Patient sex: F
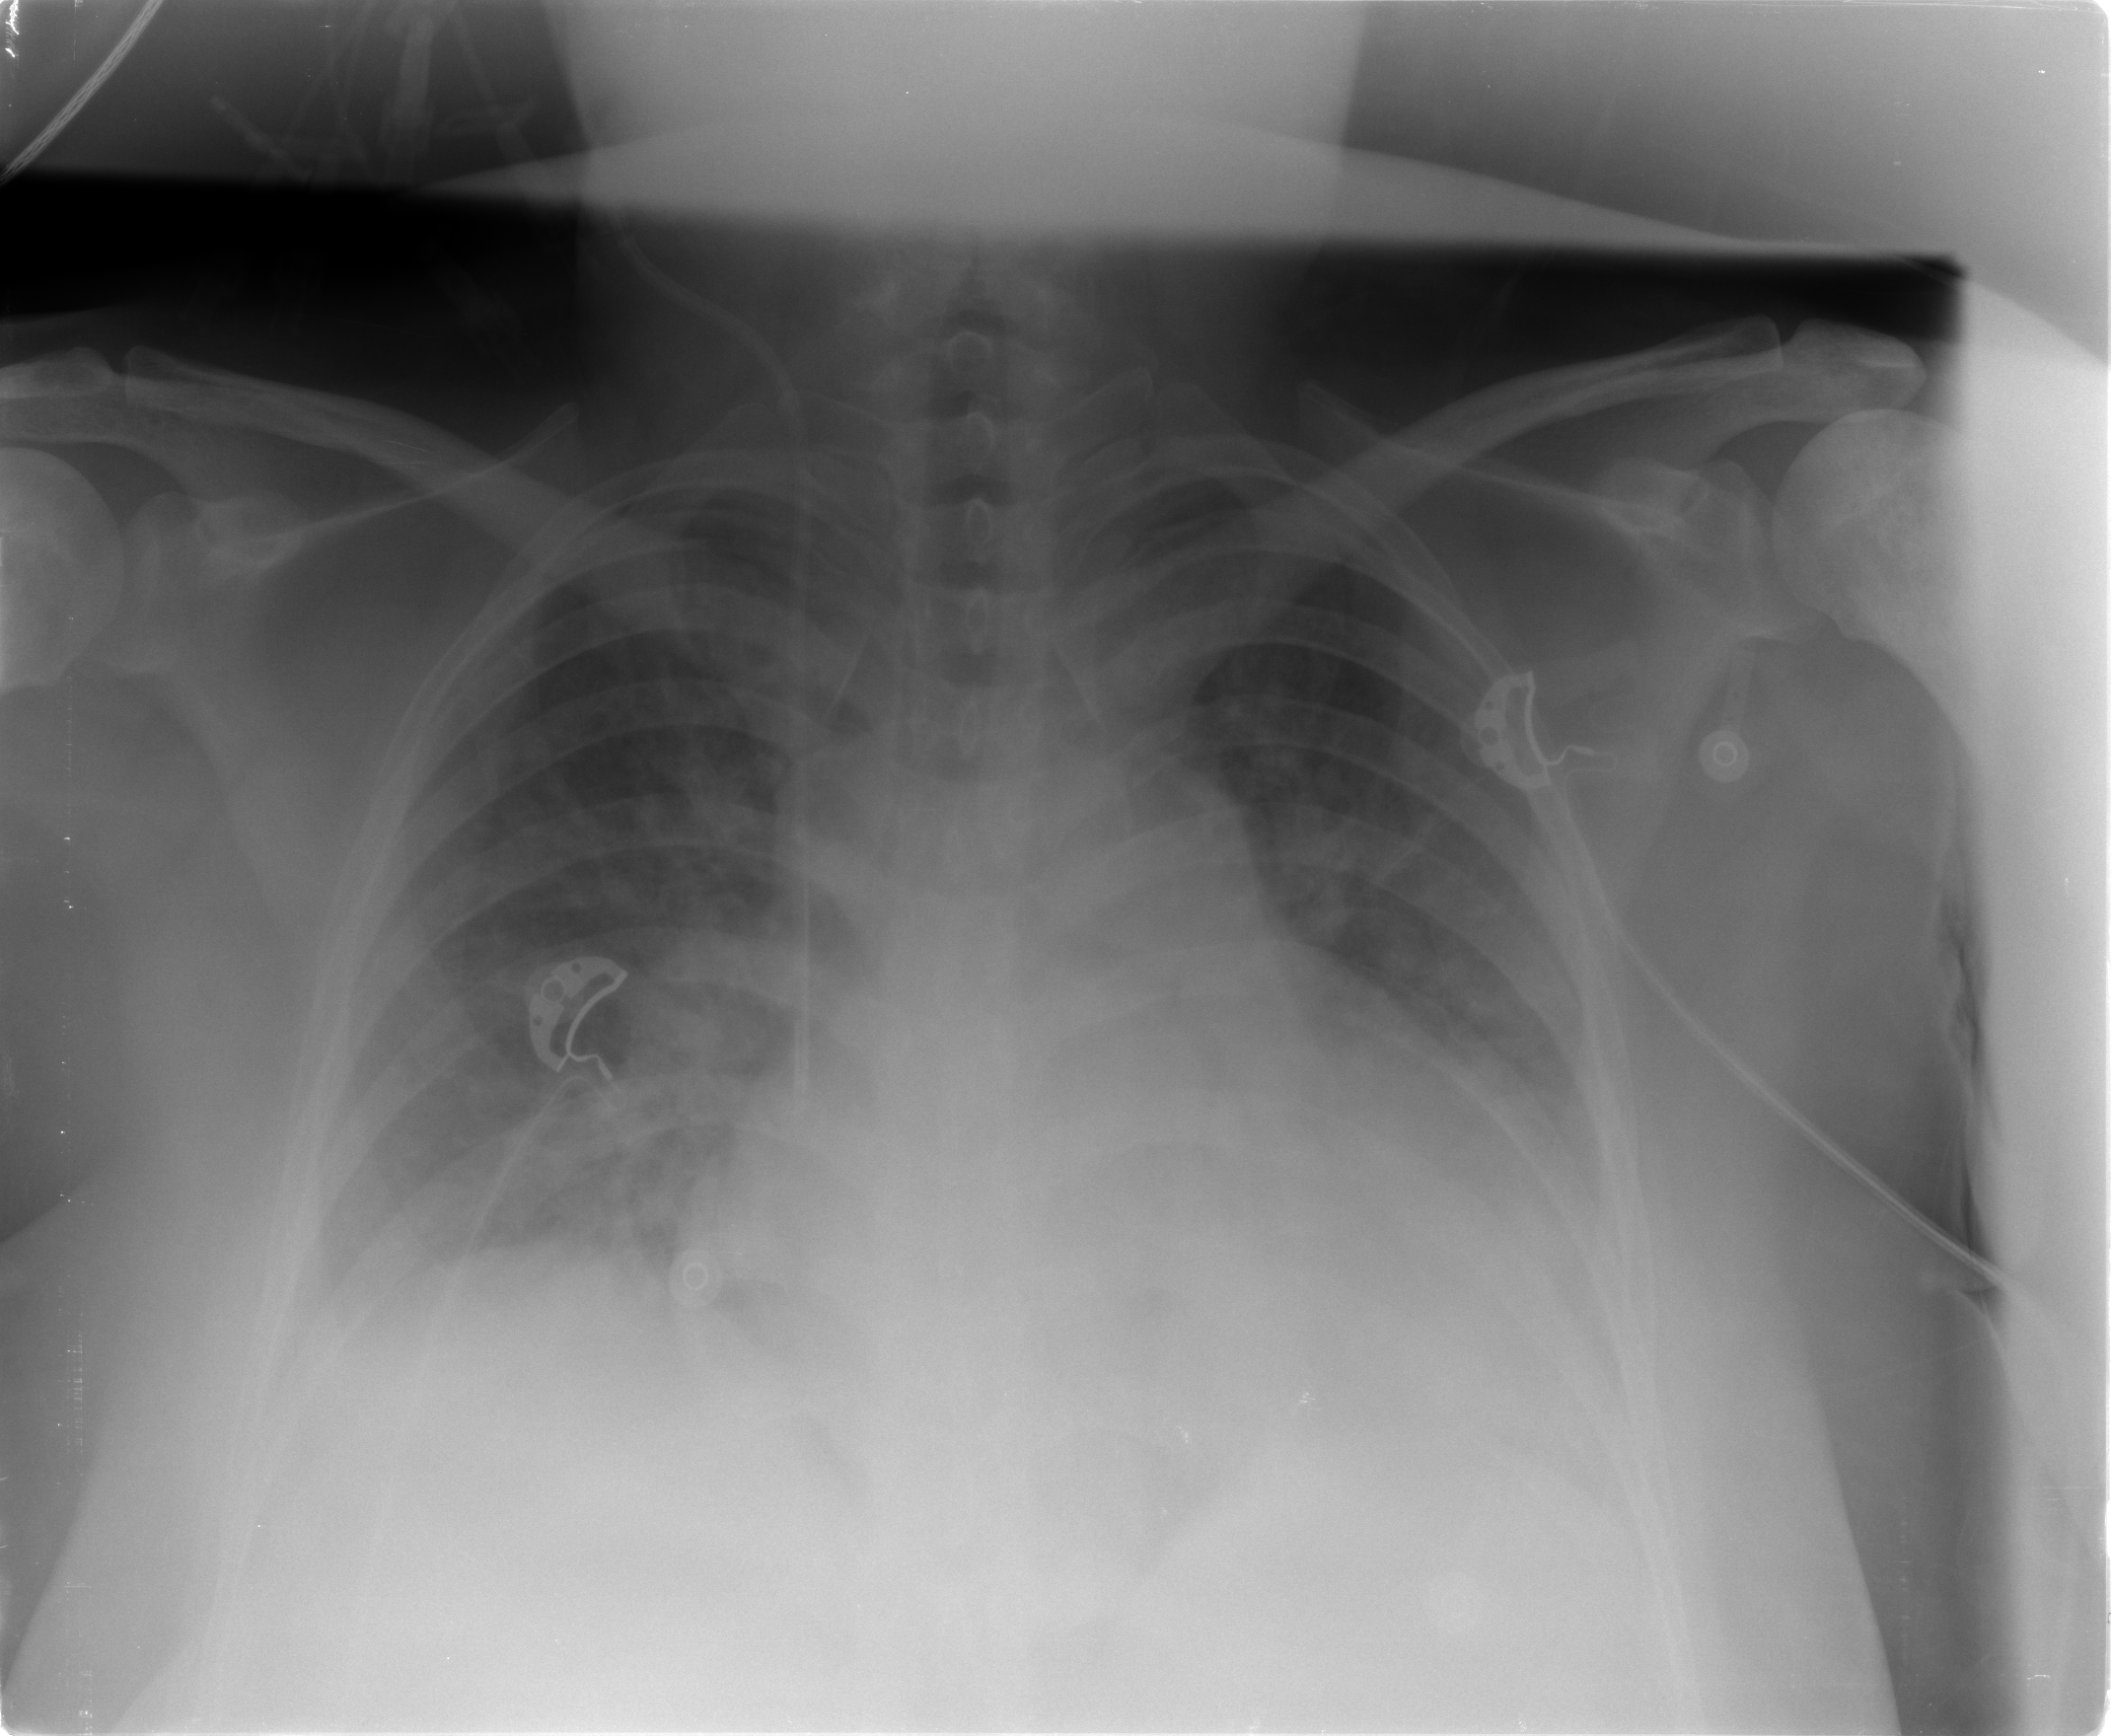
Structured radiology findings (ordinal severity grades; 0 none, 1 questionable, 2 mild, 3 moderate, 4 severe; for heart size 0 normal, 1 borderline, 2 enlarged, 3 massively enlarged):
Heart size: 2
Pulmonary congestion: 2
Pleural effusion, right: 2
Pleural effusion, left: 1
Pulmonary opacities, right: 2
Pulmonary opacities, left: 0
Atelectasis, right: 2
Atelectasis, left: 2